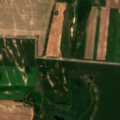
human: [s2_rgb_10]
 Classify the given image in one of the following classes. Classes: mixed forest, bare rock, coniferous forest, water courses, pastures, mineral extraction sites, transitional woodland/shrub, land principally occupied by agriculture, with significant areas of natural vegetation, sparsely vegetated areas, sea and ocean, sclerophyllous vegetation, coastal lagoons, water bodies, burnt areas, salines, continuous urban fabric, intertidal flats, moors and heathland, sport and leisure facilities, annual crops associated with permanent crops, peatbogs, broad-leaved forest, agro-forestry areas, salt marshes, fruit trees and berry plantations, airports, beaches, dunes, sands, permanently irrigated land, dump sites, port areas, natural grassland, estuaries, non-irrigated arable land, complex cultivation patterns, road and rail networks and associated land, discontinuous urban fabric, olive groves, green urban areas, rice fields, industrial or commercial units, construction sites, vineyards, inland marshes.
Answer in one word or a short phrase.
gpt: non-irrigated arable land, land principally occupied by agriculture, with significant areas of natural vegetation, inland marshes